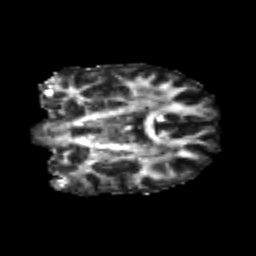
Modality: FA
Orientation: coronal
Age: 25
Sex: female
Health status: healthy
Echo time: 0.074 s